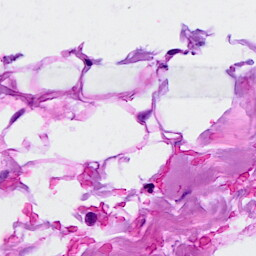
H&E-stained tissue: Breast